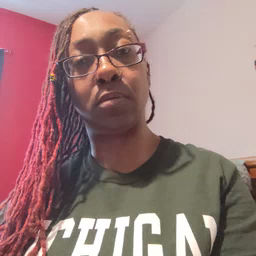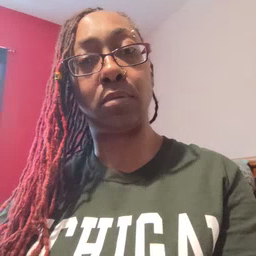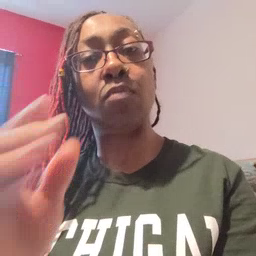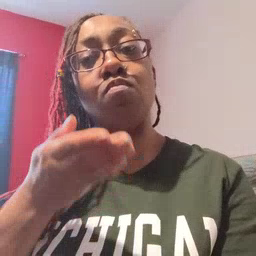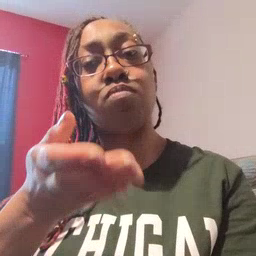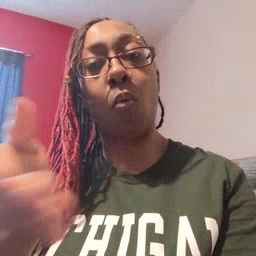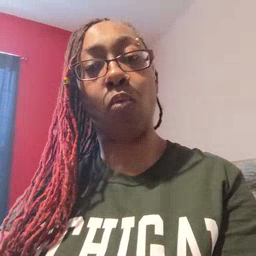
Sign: boat